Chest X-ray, AP view. Patient: 13 years old, sex M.
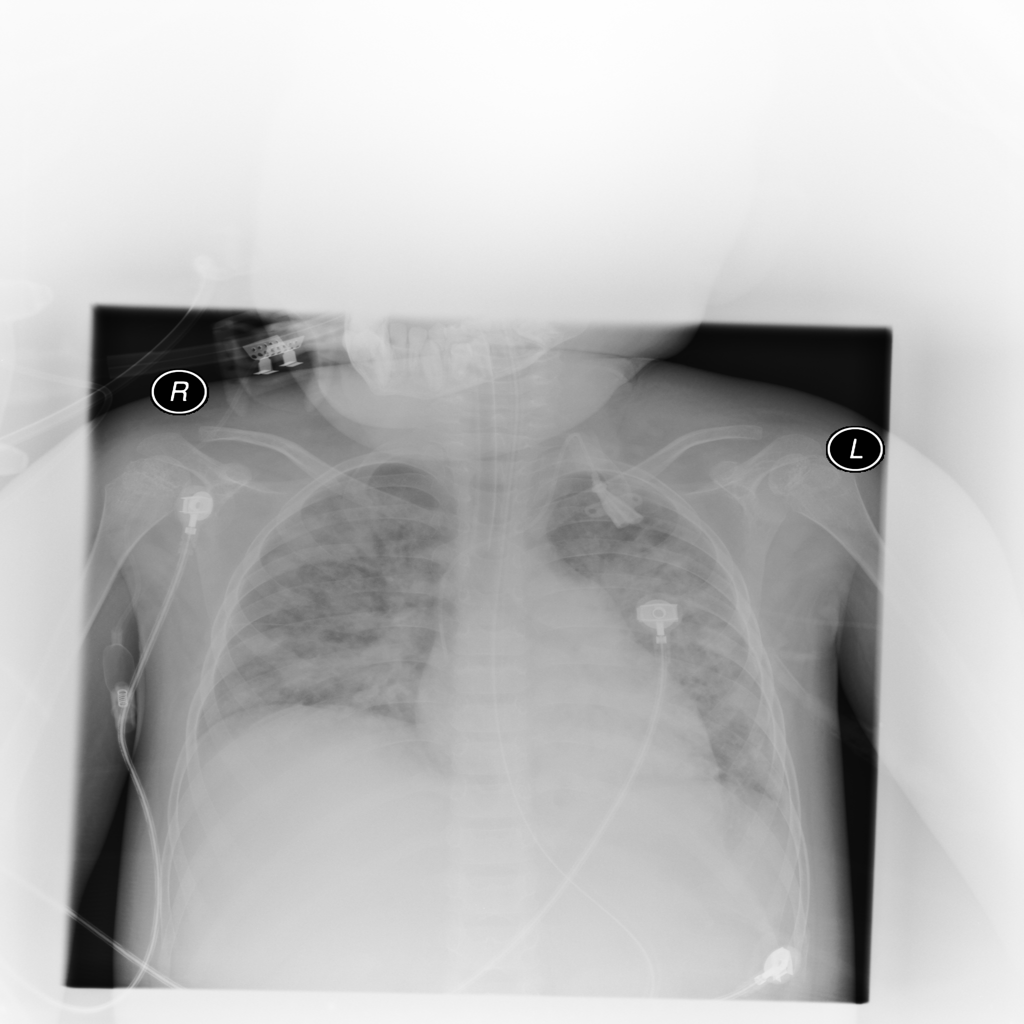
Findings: Infiltration